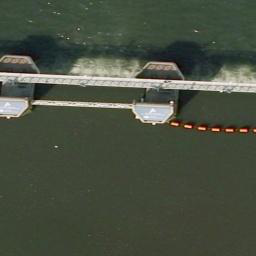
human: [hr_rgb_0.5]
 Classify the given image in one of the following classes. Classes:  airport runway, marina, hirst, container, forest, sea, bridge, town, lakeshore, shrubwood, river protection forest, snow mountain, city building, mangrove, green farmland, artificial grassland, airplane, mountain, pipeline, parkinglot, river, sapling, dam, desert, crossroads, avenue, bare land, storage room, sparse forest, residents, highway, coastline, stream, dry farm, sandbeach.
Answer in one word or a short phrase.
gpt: dam